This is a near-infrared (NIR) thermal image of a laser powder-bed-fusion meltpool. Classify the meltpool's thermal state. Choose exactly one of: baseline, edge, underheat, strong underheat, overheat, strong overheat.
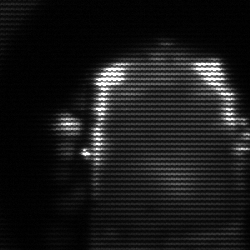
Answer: baseline